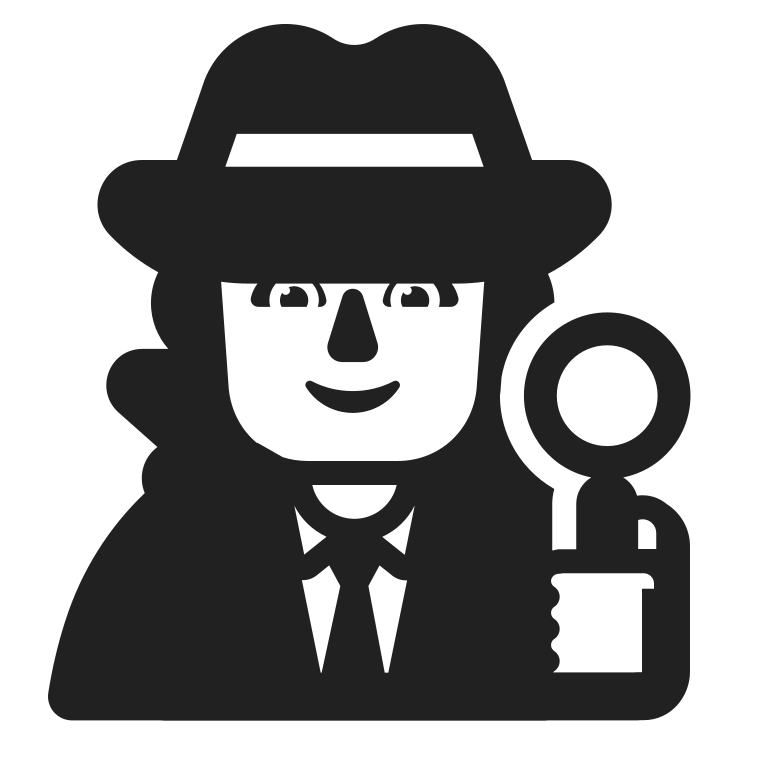
man detective high contrast default